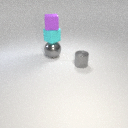
small cyan rubber cube below small purple rubber cube